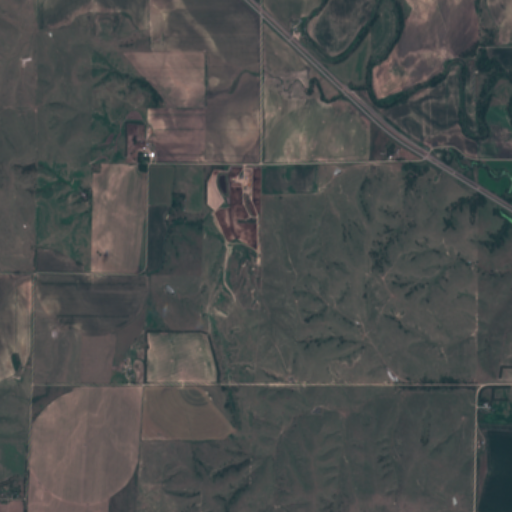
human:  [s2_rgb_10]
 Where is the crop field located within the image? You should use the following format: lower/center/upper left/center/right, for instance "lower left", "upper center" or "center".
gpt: The crop field is located in the lower right of the image.
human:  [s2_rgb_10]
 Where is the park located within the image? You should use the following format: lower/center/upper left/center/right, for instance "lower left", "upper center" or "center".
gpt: There is no park in the image.